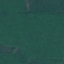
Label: Forest